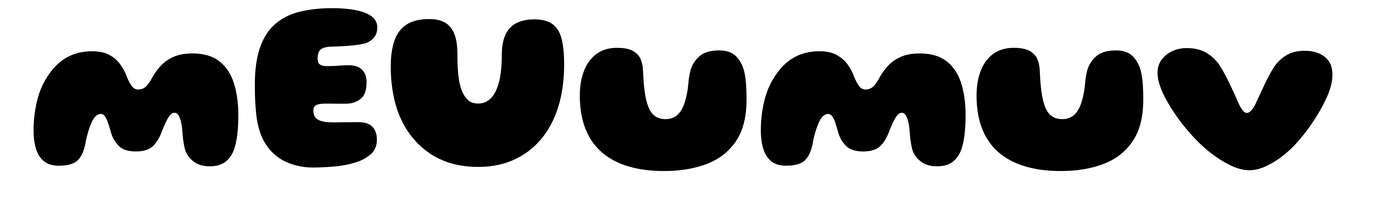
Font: Gluten_ExtraBold